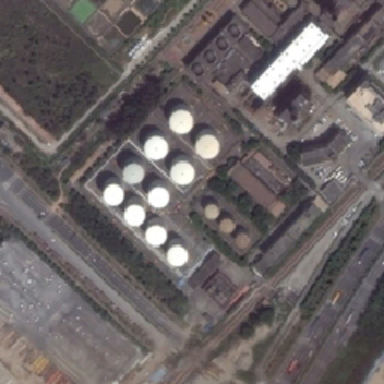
Behind the grey roof houses are rows of storagetanks .